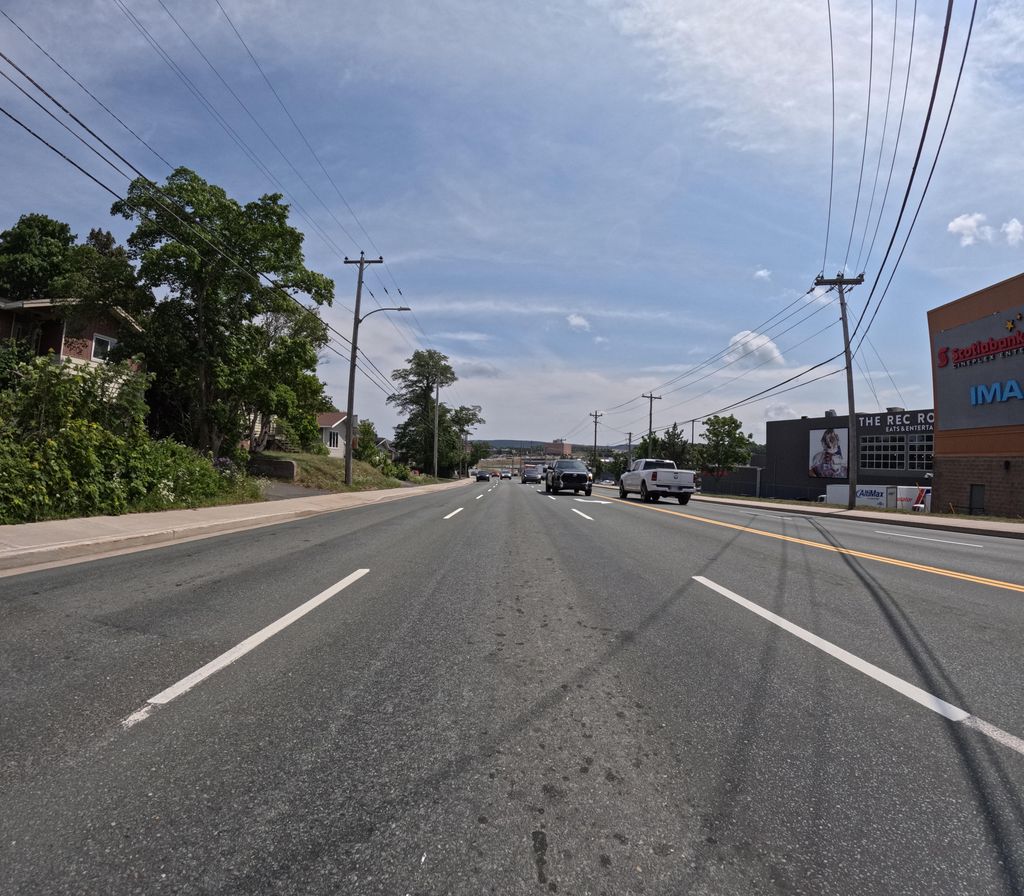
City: st_johns